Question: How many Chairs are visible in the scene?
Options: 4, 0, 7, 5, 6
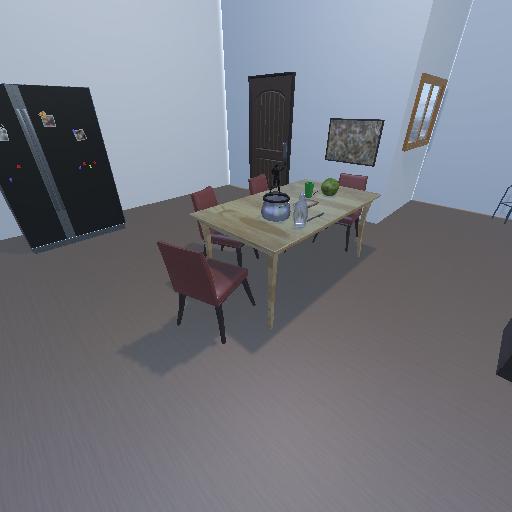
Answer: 4